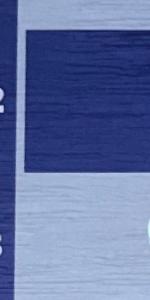
Label: Empty